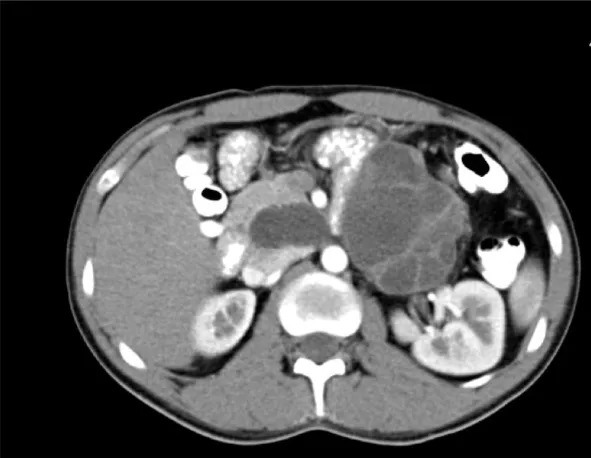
A) Abdominopelvic CT scan with I/V contrast report showing 2 lesions in the pancreas.
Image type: radiology (ct)